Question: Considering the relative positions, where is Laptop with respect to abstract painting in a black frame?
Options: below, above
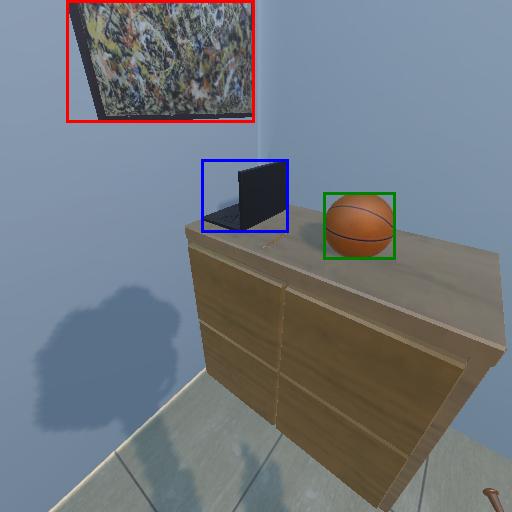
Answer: below